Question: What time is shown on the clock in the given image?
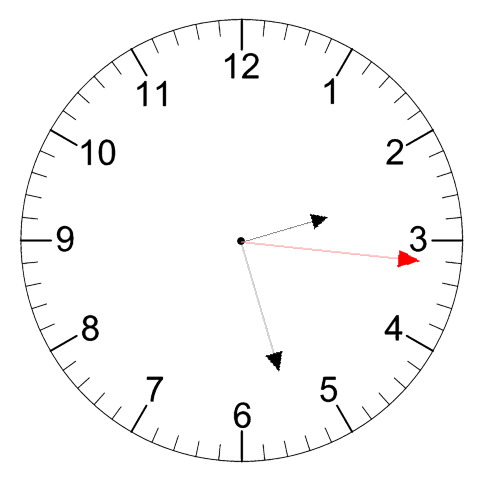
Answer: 02:27:16